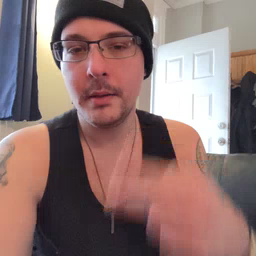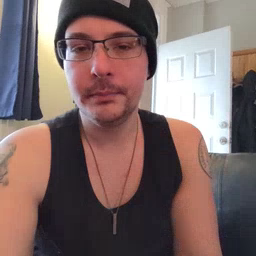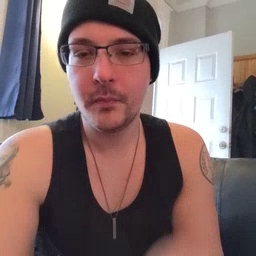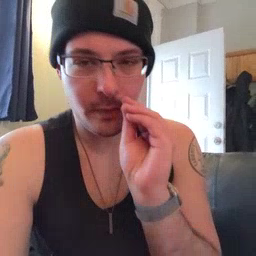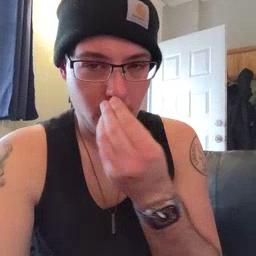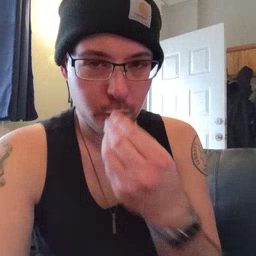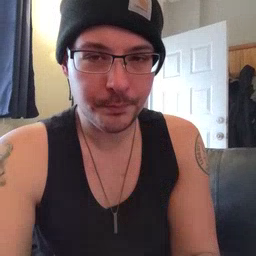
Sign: flower